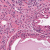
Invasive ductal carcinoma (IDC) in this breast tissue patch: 0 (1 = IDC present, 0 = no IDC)